Question: I'm trying to create a PDF in the memory and make it available to download on user click.
On inspection, 'output' returns 'Cannot access closed stream'.

I have read a few post about the same issue, but I'm still unable to solve it.
Can anyone point me in the right direction? Am I missing something?
Here's the function I call in the click event handler.
'''
protected MemoryStream printSelectionPDF()
{
var output = new MemoryStream();
var doc = new Document(PageSize.A4);
var writer = PdfWriter.GetInstance(doc, output);
string Sur = DropDownListSurname.SelectedValue;
string Cat = DropDownListCategory.SelectedItem.Text;
string Pos = DropDownListPosition.SelectedItem.Text;
string Resp = DropDownListResp.SelectedValue;
doc.SetMargins(36, 36, 18, 18);
GridView1.AllowPaging = false;
GridView1.DataBind();
doc.Open();
CreatePDF(doc, rdBtnStaff.Checked, IncludeHistoricCheckBox.Checked, Sur, Cat, Pos, Resp);
doc.Close();
GridView1.AllowPaging = true;
return output;
}
'''
And this is where I create the PDF doc.
'''
protected void CreatePDF(Document pdfDoc, bool Staff, bool includeHistoric, string Surname, string Category, string Position, string Responsibility)
{
//font
BaseFont bfTimes = BaseFont.CreateFont(BaseFont.TIMES_ROMAN, BaseFont.CP1252, false);
Font normalFont = new Font(bfTimes, 9f, Font.NORMAL, BaseColor.BLACK);
Font titleFont = new Font(bfTimes, 11f, Font.BOLD, BaseColor.BLACK);
Font timeFont = new Font(bfTimes, 10f, Font.NORMAL, BaseColor.BLACK);
Font headerFont = new Font(bfTimes, 9f, Font.BOLD, BaseColor.BLACK);
Font cellFont = new Font(bfTimes, 9f, Font.NORMAL, BaseColor.BLACK);
Font cellFontRed = new Font(bfTimes, 9f, Font.NORMAL, BaseColor.RED);
//Title
pdfDoc.Add(new Paragraph("People Report", titleFont));
pdfDoc.Add(new Paragraph(" "));
pdfDoc.Add(new Paragraph("Number of records found: " + GridView1.Rows.Count, headerFont));
PdfPTable table = new PdfPTable(6);
table.SpacingBefore = 4;
table.SpacingAfter = 8;
table.WidthPercentage = 100;
//Headers
//starts from 1 in order to exclude invisible dynamicHyperlink
for (int j = 1; j < GridView1.Columns.Count; j++)
{
string colHeader = GridView1.Columns[j].HeaderText;
table.AddCell(new Phrase(colHeader, headerFont));
}
table.HeaderRows = 1;
using (ASCDataContext asc = new ASCDataContext())
{
IQueryable<vwPeopleCurrentPosition> persons = asc.vwPeopleCurrentPositions
.Where(p => p.PersonCategoryID == 5)
.Where(p => String.IsNullOrEmpty(Surname) || p.Surname == Surname)
.Where(p => String.IsNullOrEmpty(Category) || Category == "All" || p.PersonCategory == Category)
.Where(p => String.IsNullOrEmpty(Position) || Position == "All" || p.PositionDescription == Position)
.Where(p => String.IsNullOrEmpty(Responsibility) || p.FellowsResponsibility == Responsibility)
.Select(p => p)
.OrderBy(p => p.Surname);
foreach (vwPeopleCurrentPosition p in persons)
{
PdfPCell NameCell = new PdfPCell(new Paragraph(p.Name, cellFont));
NameCell.Colspan = 1;
NameCell.Border = PdfPCell.NO_BORDER;
table.AddCell(NameCell);
PdfPCell CategoryCell = new PdfPCell(new Paragraph(p.PersonCategory, cellFont));
CategoryCell.Colspan = 1;
CategoryCell.Border = PdfPCell.NO_BORDER;
table.AddCell(CategoryCell);
PdfPCell DescriptionCell = new PdfPCell(new Paragraph(p.PositionDescription, cellFont));
DescriptionCell.Colspan = 1;
DescriptionCell.Border = PdfPCell.NO_BORDER;
table.AddCell(DescriptionCell);
PdfPCell TopicCell = new PdfPCell(new Paragraph(p.Description, cellFont));
TopicCell.Colspan = 1;
TopicCell.Border = PdfPCell.NO_BORDER;
table.AddCell(TopicCell);
PdfPCell ResponsibilityCell = new PdfPCell(new Paragraph(p.FellowsResponsibility, cellFont));
ResponsibilityCell.Colspan = 1;
ResponsibilityCell.Border = PdfPCell.NO_BORDER;
table.AddCell(ResponsibilityCell);
PdfPCell PartSurCell = new PdfPCell(new Paragraph(p.PartnerSurname, cellFont));
PartSurCell.Colspan = 1;
PartSurCell.Border = PdfPCell.NO_BORDER;
table.AddCell(PartSurCell);
}
pdfDoc.Add(table);
}
}
'''
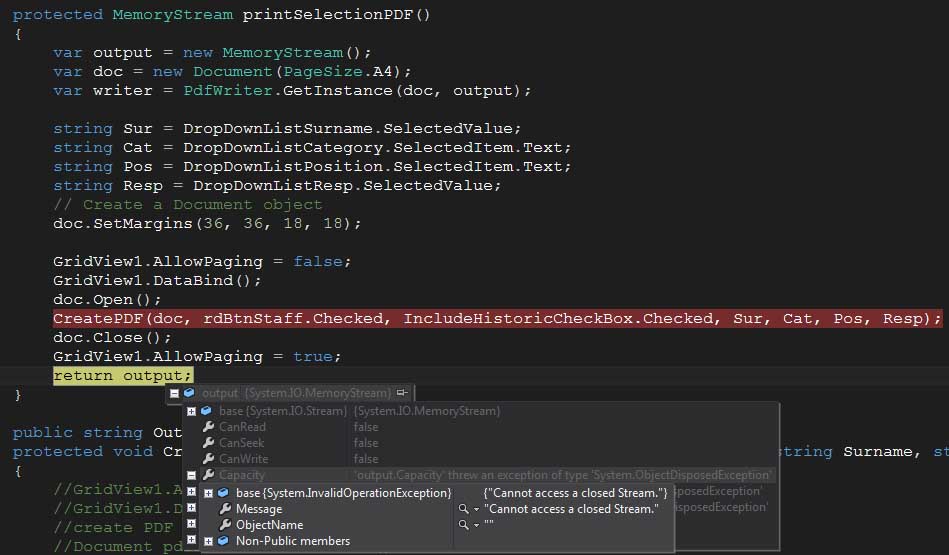
Answer: I suspect 'doc.Close()' is closing the underlying stream and based on your comments I wonder if you reset the position of the streams. You could try to make another copy of the stream and regard for it's positions.
Example:
'''
protected MemoryStream printSelectionPDF()
{
var output = new MemoryStream();
var doc = new Document(PageSize.A4);
var writer = PdfWriter.GetInstance(doc, output);
string Sur = DropDownListSurname.SelectedValue;
string Cat = DropDownListCategory.SelectedItem.Text;
string Pos = DropDownListPosition.SelectedItem.Text;
string Resp = DropDownListResp.SelectedValue;
doc.SetMargins(36, 36, 18, 18);
GridView1.AllowPaging = false;
GridView1.DataBind();
doc.Open();
CreatePDF(doc, rdBtnStaff.Checked, IncludeHistoricCheckBox.Checked, Sur, Cat, Pos, Resp);
// copying stream
output.Flush();
output.Position = 0;
var copyStream = new MemoryStream();
output.CopyTo(copyStream);
copyStream.Position = 0;
// end copying stream
doc.Close();
GridView1.AllowPaging = true;
return copyStream;
}
'''